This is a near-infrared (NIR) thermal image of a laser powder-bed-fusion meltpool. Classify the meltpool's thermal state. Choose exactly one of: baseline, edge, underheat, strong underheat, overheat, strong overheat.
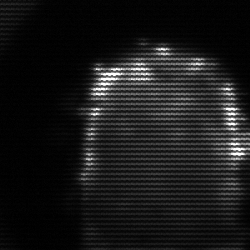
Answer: baseline